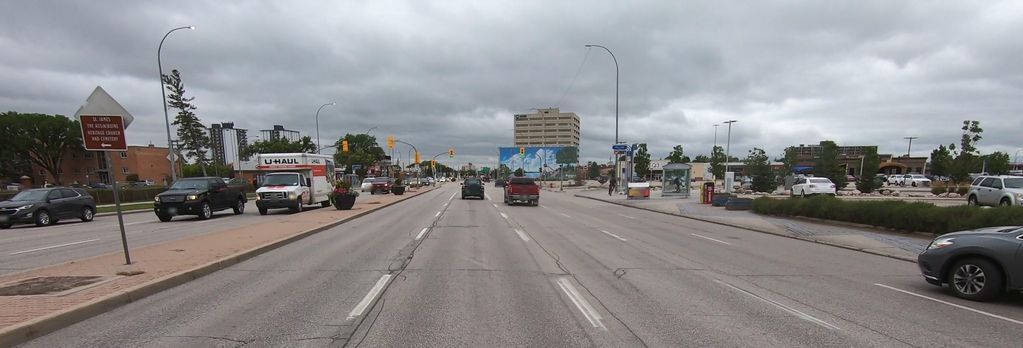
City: winnipeg